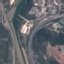
Land use / land cover: Highway